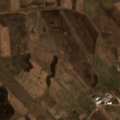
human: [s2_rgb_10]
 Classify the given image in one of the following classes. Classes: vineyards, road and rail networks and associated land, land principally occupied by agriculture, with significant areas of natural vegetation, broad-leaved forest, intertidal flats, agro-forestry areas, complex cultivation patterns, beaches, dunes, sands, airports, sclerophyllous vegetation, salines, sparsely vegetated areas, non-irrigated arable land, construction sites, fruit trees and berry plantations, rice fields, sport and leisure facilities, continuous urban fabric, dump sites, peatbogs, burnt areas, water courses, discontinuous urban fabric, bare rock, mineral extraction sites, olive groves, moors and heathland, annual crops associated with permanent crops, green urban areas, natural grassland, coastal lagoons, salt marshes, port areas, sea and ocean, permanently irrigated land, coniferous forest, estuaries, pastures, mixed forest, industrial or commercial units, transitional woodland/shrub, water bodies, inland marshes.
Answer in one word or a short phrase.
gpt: discontinuous urban fabric, non-irrigated arable land, pastures, complex cultivation patterns, broad-leaved forest